Question: 'ddlInjuryType' and 'ddlInjurySubType' are two dropdown placed in same row that row will dynamically clone to next row on add button click. following code not filling "'ddlInjurySubType'"
'''
$("#tblSurgery").on('change', 'select.ddlInjuryType', function (event) {
$.ajax({
type: "POST",
url: "Surgery.aspx/FetchInjurySubType",
data: JSON.stringify({ typeId: $(this).val(), locale: 'en-US' }),
contentType: "application/json; charset=utf-8",
dataType: "json",
success: function (data) {
if (data.d.length > 0) {
$(this).find(".ddlInjurySubType").empty().append("<option value='0'>--Select Injury Type--</option>").append(data.d);
}
}
});
});
'''
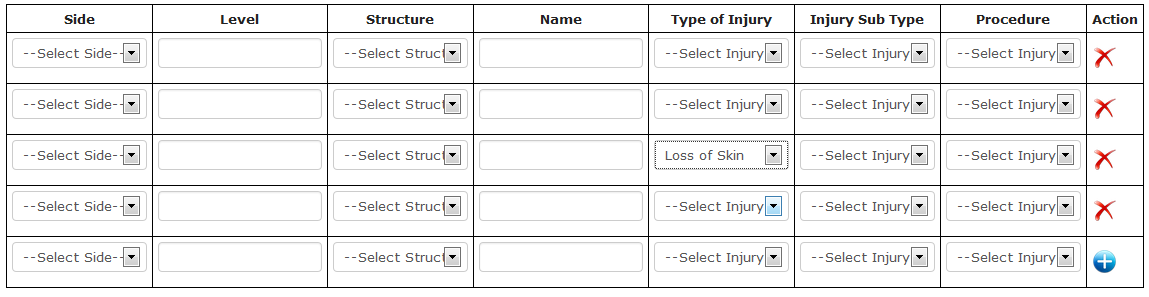
Answer: I got the answer
'''
$("#tblSurgery").on('change', 'select.ddlInjuryType', function (event) {
var trIndex= $(this).closest('tr').index();
$.ajax({
type: "POST",
url: "Surgery.aspx/FetchInjurySubType",
data: JSON.stringify({ typeId: $(ddlInjuryType).val(), locale: 'en-US' }),
contentType: "application/json; charset=utf-8",
dataType: "json",
success: function (data) {
if (data.d.length > 0) {
$("#tblSurgery tr:eq(" + trIndex+1 + ")").closest("tr").find(".ddlInjurySubType").empty().append("<option value='0'>--Select Injury Sub Type--</option>").append(data.d);
}
}
});
});
'''